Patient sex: F
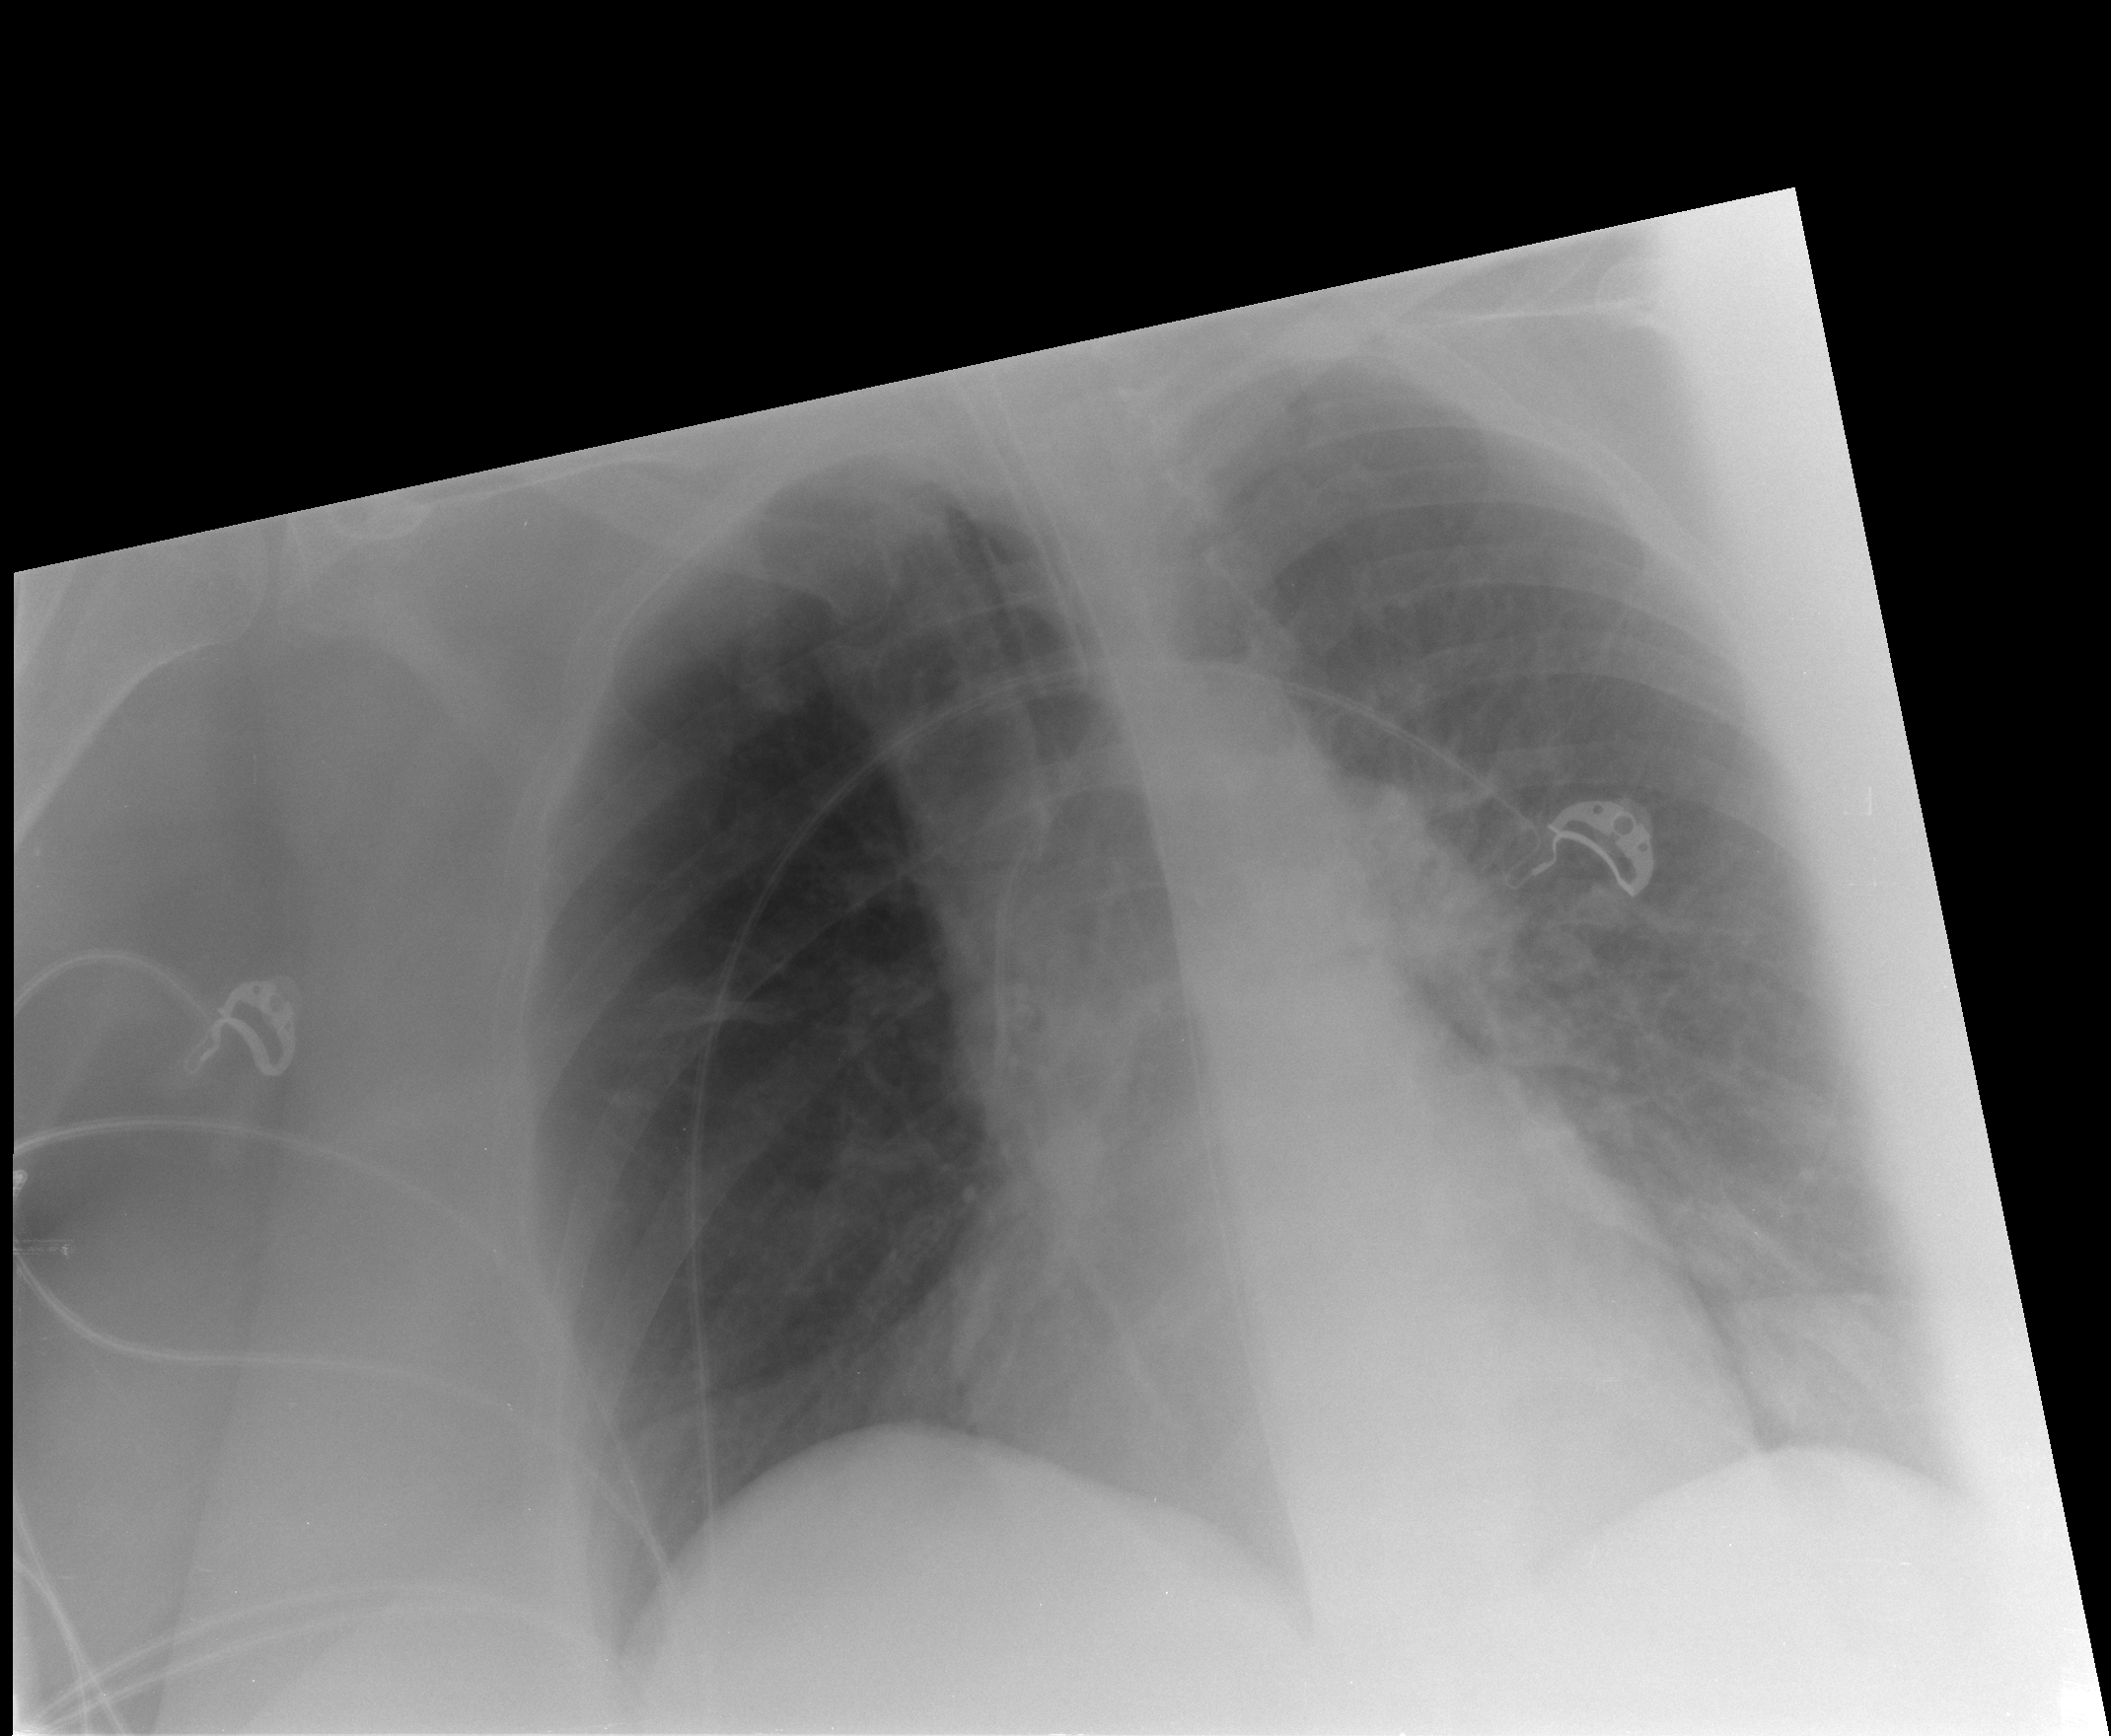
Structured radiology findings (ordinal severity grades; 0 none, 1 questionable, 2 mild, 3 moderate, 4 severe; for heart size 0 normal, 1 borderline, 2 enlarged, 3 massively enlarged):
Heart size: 0
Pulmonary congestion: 1
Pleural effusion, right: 0
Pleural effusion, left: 0
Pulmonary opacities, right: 0
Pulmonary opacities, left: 0
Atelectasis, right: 0
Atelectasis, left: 1